Question: I'm developing an web application that needs to access a remote server through JSON from the browser, but the remote server does not support CORS. The server will eventually support CORS. But I need the browser to access the remote server during my development and testing phase.
How can I get the browser to allow responses from servers that do not have CORS enabled?
Newer browsers have security limitation for Cross-Origin resource sharing (CORS). For these browsers, if the response header from the servers do not contain "Access-Control-Allow-Origin: *" then the browser may raise an error such as:

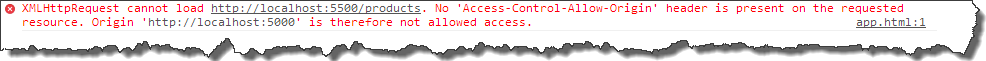
Answer: Although this is an old question, I hope this answer will be helpful to anyone looking for a cheap, temporary patch to avoid CORS policy.
If you are using Google Chrome, there is a command line option wich you can disable CORS restriction with.
Simply create a new plain text file and put this inside:
'''
"C:\Program Files (x86)\Google\Chrome\Application\chrome.exe" --disable-web-security --disable-gpu --user-data-dir=~/chromeTemp
'''
Just save this file as in Windows to ease its use. Or you can use the modifiers directly in terminal (works for both windows/unix environment).
:
This is just a cheap, fast and dirty workaround JUST for developing environments. Please do not consider this possibility for production environments nor users.
The best way to fix CORS is by really fixing CORS headers on server-side.